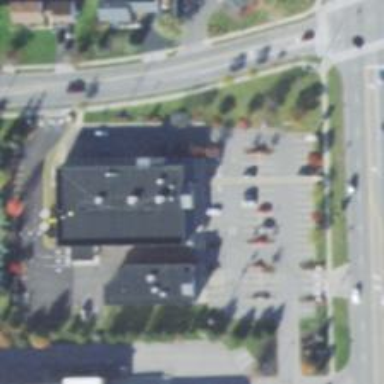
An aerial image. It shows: Pharmacy providing healthcare services.